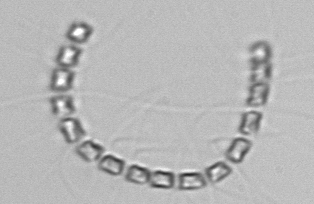
Label: Chaetoceros